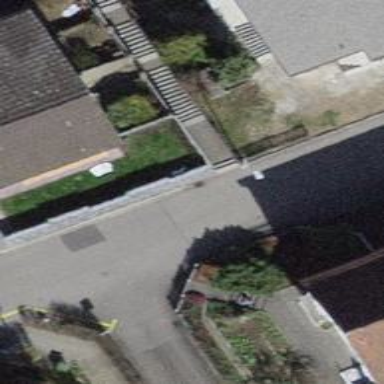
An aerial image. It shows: Road with steps.